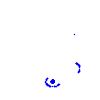
Particle: kaon